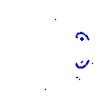
Particle: proton